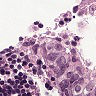
Metastatic tissue present: yes